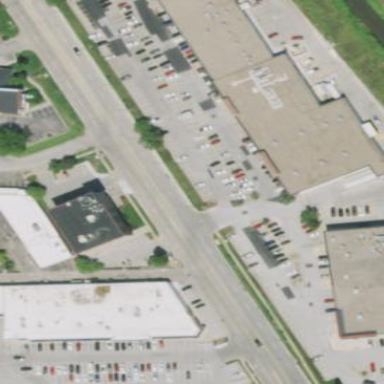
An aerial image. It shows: Retail building.